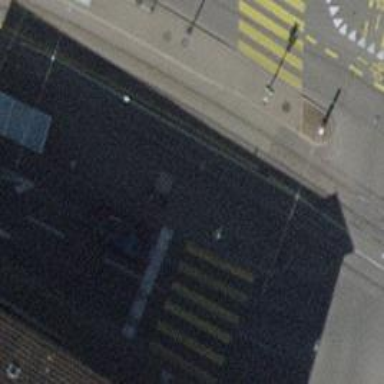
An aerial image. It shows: Tram stop with stop position for public transport.